Question: The Created column should have "7" for the Total row. The Redeemed column should have "6" for the total row. Sometimes, there will only be two months of rows or there could be ten rows. How can I total the values up and stick them in the last row of the table using jQuery?
'''
<table cellspacing="0" rules="all" border="1" id="DataGrid2" style="border-collapse:collapse;">
<tbody><tr>
<td>CreationDate</td><td>Created</td><td>Redeemed</td>
</tr><tr>
<td>August 2011</td><td>5</td><td>6</td>
</tr><tr>
<td>July 2011</td><td>1</td><td>0</td>
</tr><tr>
<td>June 2011</td><td>1</td><td>0</td>
</tr><tr>
<td>Total</td><td>&nbsp;</td><td>&nbsp;</td>
</tr>
'''

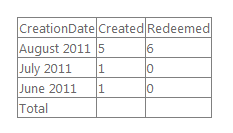
Answer: Ok, this one gets values for both columns...
'''
var c2Total = 0;
var c3Total = 0;
$("tr").find("td").each(function(){
var curVal = parseInt($(this).text());
if(!isNaN(curVal)){
if($(this).index() == 1){
c2Total += parseInt($(this).text());
}
else if($(this).index() == 2){
c3Total += parseInt($(this).text());
}
}
});
$("#DataGrid2 tr:last td:eq(1)").text(c2Total );
$("#DataGrid2 tr:last td:eq(2)").text(c3Total );
'''
You can see the fiddle here: <URL>